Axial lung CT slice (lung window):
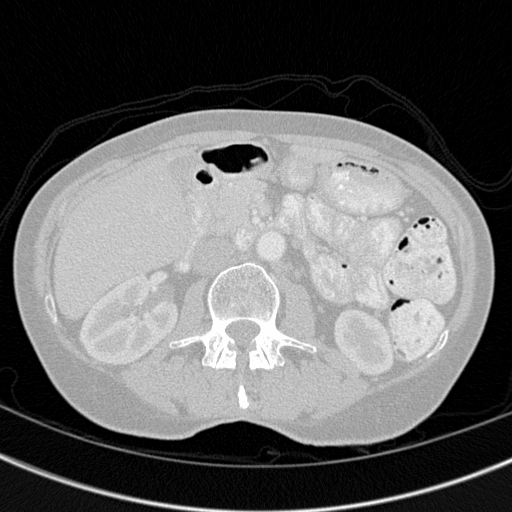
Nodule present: no